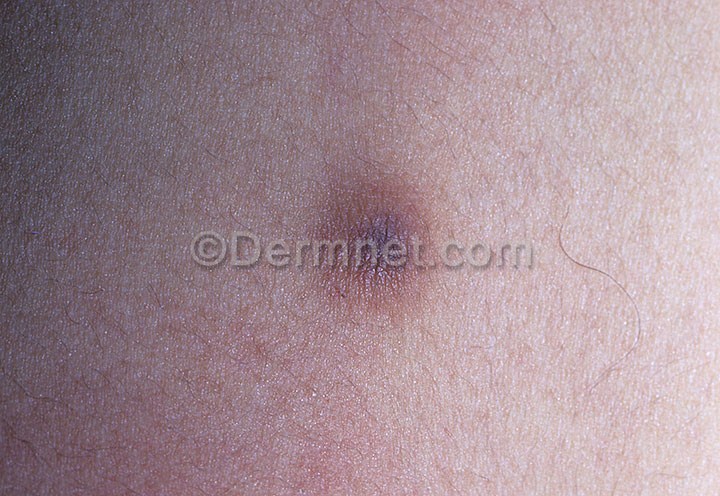
Disease: Seborrheic Keratoses and other Benign Tumors